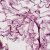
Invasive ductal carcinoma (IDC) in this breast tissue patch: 0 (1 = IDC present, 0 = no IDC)